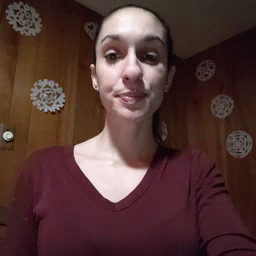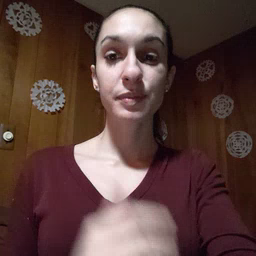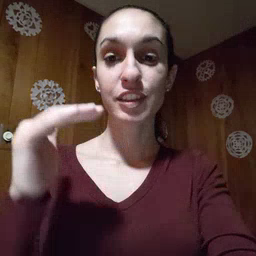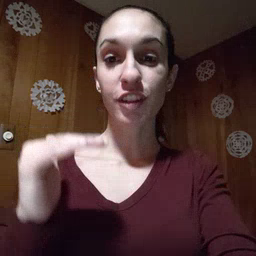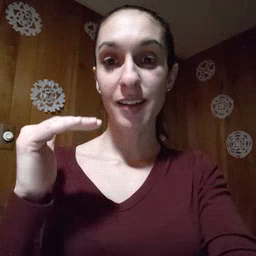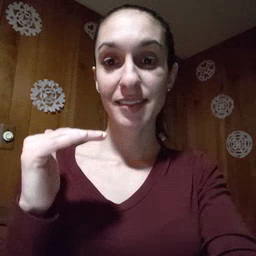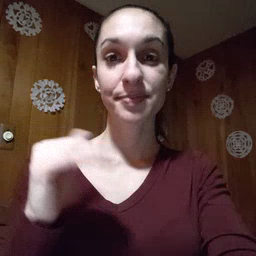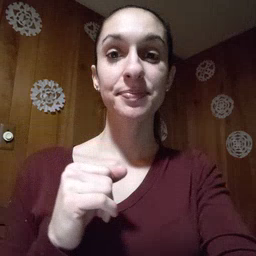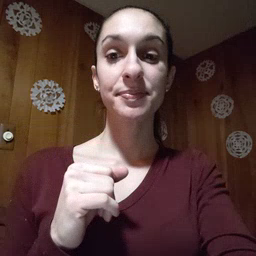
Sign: child